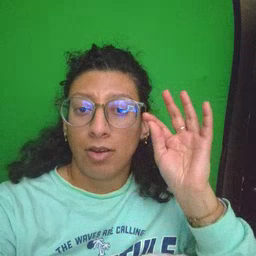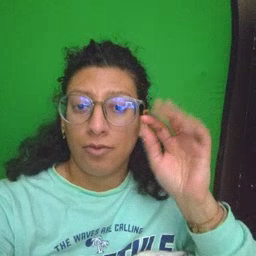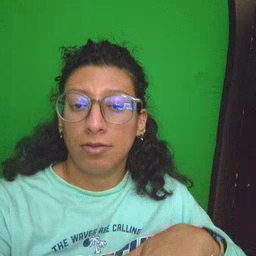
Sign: find